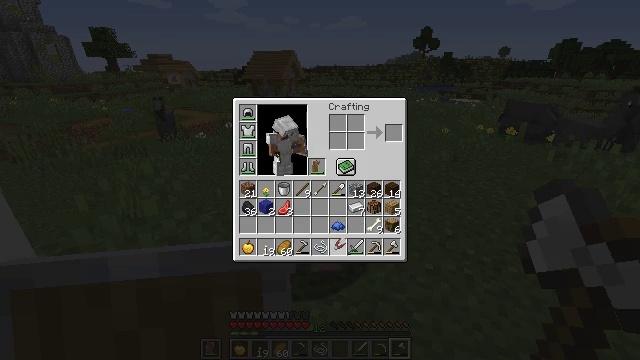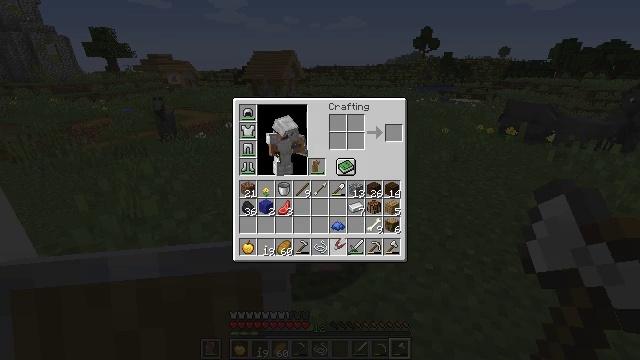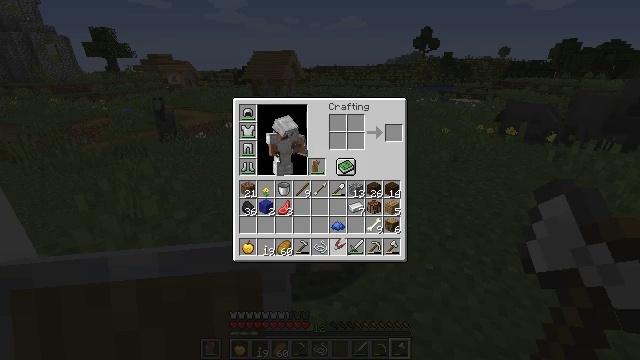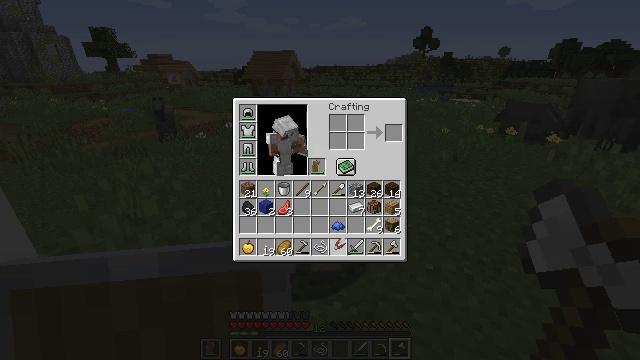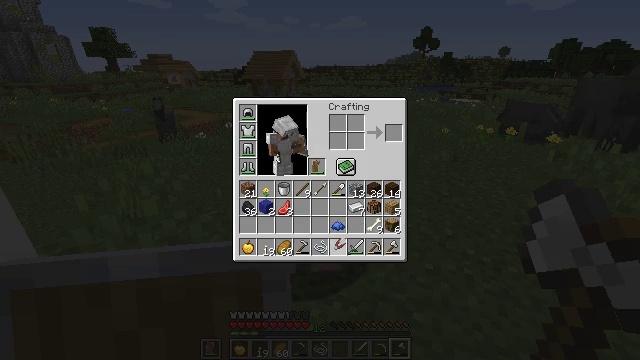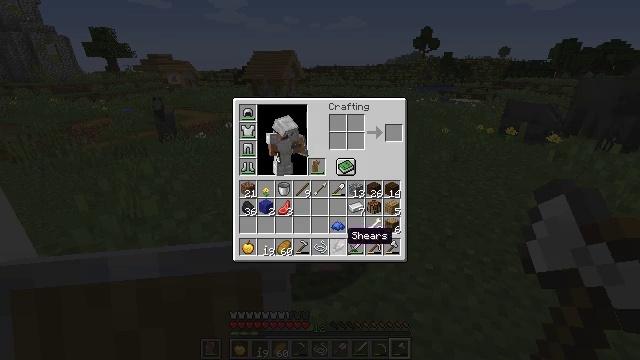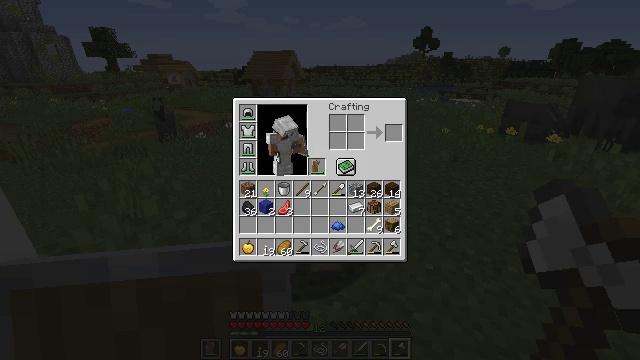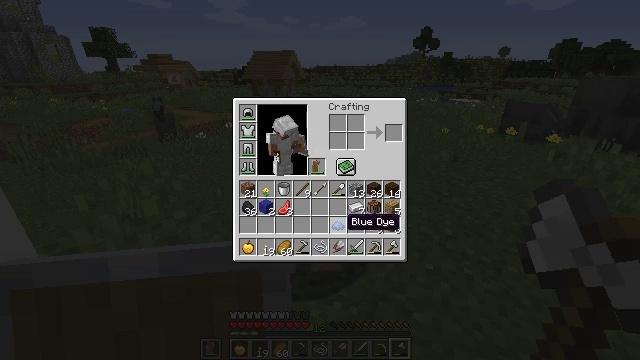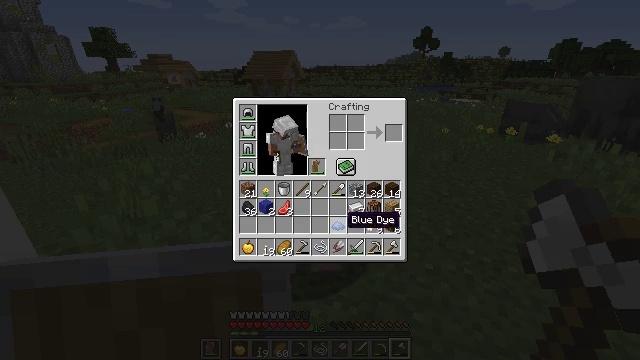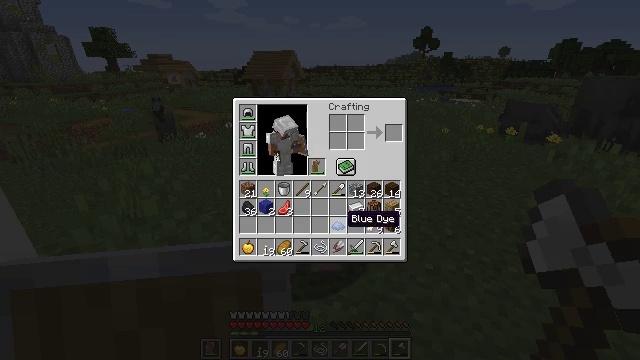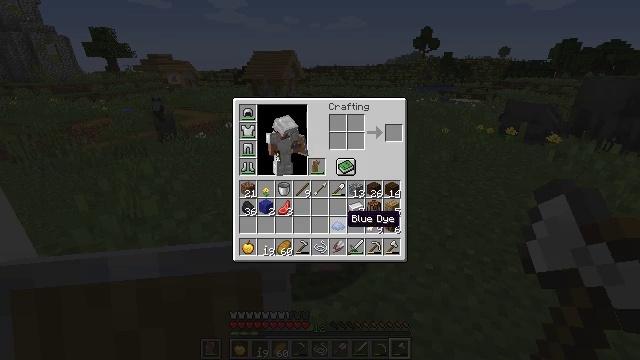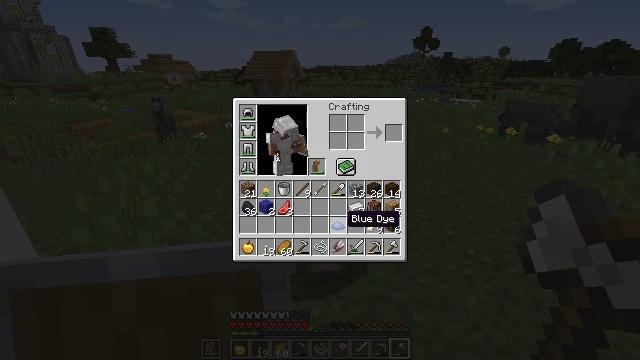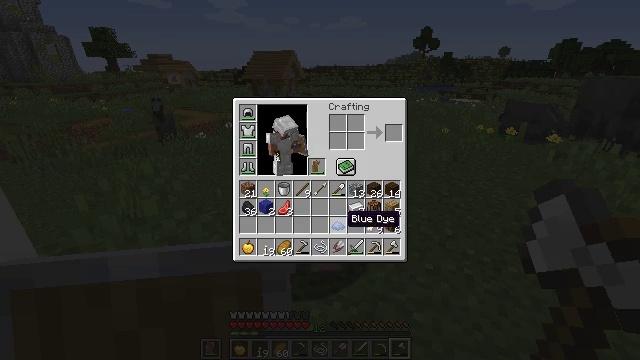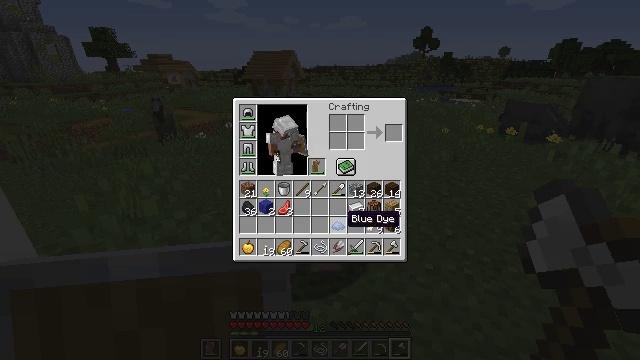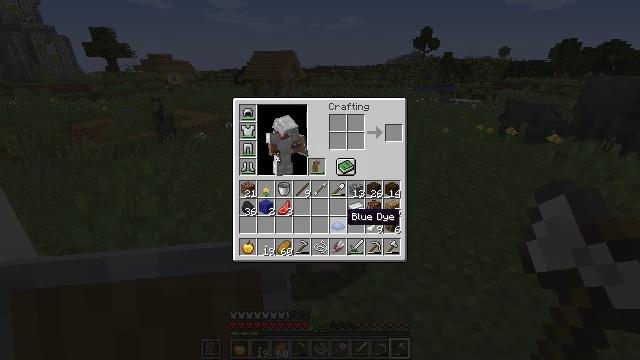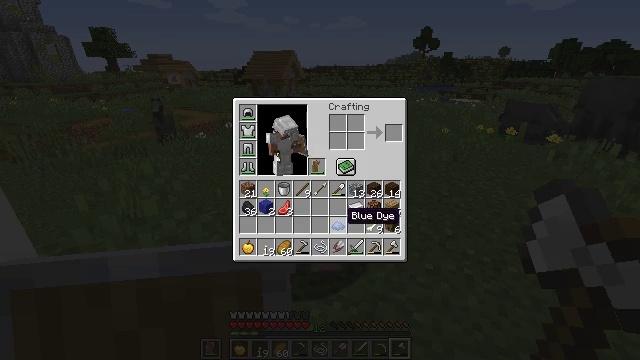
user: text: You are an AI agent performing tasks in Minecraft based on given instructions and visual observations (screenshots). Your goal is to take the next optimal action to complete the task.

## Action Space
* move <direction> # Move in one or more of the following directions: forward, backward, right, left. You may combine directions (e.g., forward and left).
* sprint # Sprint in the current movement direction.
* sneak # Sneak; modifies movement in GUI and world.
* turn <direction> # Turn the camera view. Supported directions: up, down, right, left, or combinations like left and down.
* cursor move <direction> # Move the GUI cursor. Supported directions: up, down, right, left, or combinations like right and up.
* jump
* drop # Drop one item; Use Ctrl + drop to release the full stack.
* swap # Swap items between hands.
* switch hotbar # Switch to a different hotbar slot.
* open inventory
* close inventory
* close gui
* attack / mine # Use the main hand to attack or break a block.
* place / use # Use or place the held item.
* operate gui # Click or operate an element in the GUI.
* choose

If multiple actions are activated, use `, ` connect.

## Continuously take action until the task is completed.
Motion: motion action
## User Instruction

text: Utilize the crafting table to make a blue bed.
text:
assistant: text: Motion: no_op
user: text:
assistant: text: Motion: no_op
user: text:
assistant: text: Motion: operate gui
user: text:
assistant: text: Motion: operate gui
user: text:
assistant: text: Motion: no_op
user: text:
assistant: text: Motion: cursor move up
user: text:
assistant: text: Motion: no_op
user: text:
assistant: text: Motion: no_op
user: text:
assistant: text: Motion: no_op
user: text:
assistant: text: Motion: no_op
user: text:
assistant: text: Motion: no_op
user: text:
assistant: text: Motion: no_op
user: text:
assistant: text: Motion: no_op
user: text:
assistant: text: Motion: no_op
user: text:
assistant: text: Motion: no_op
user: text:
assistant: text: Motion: no_op
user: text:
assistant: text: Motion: no_op
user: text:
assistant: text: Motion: no_op
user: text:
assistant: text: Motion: close gui
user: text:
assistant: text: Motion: no_op
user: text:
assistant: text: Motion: no_op
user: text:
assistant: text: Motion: no_op
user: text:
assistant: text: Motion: no_op
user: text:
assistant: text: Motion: no_op
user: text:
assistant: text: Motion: no_op
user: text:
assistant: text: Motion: no_op
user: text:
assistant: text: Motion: no_op
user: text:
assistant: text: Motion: no_op
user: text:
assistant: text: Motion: no_op
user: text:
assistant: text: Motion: no_op